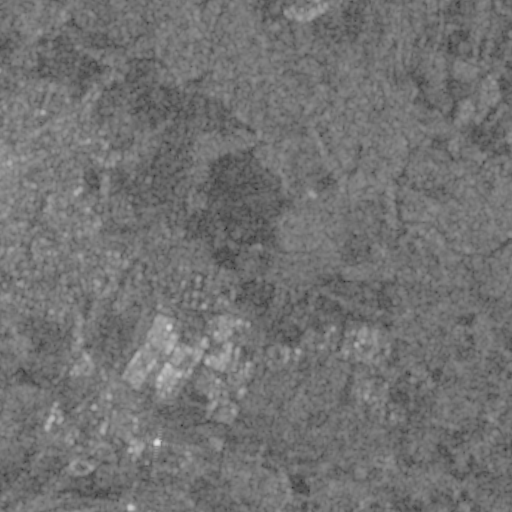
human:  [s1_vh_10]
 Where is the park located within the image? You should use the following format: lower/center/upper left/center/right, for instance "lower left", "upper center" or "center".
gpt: The park is located in the lower left of the image.
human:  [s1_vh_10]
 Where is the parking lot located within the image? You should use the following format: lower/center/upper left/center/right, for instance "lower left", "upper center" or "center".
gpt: The parking lot is located in the left of the image.
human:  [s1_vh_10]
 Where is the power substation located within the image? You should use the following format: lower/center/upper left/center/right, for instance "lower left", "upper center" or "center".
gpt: The power substation is located in the lower center of the image.
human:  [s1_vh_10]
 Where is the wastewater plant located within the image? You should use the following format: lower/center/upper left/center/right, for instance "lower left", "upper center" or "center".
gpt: The wastewater plant is located in the upper left of the image.
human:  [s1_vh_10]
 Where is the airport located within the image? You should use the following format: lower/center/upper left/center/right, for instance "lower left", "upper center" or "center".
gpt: There is no airport in the image.

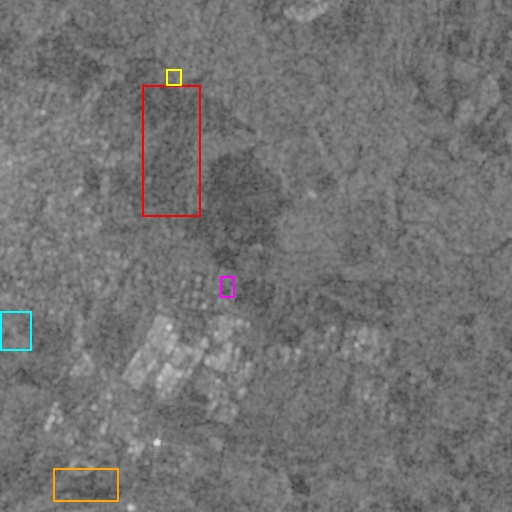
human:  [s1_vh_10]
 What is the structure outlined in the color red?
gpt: The structure outlined in red is a crop field.
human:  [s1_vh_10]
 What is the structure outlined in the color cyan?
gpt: The structure outlined in cyan is a park.
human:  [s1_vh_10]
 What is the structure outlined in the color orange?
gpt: The structure outlined in orange is a parking lot.
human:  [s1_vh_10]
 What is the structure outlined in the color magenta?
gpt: The structure outlined in magenta is a power substation.
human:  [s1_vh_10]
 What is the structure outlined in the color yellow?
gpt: The structure outlined in yellow is a wastewater plant.
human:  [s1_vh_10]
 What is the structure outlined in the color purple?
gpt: There is no purple outline.